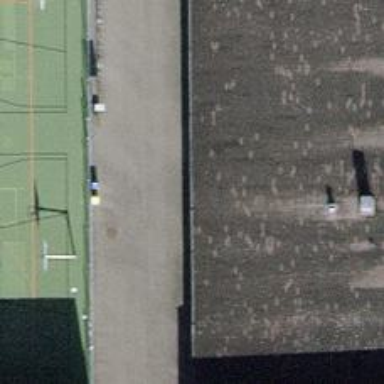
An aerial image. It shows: Bicycle parking area with stands.